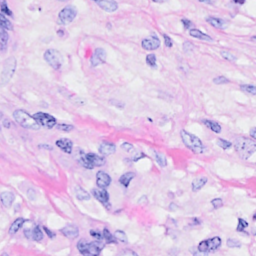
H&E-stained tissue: Breast